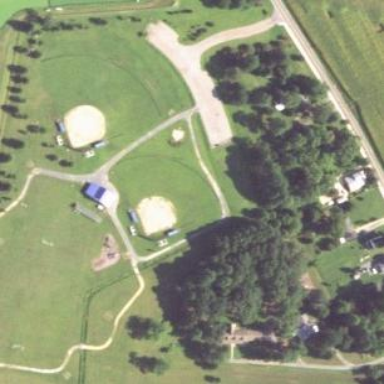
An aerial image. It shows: Baseball pitch for leisure and sports activities.